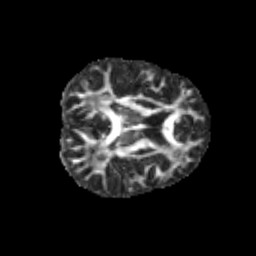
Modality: FA
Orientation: axial
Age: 12
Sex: male
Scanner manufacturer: siemens
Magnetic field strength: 3 T
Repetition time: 3.8 s
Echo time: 0.07 s